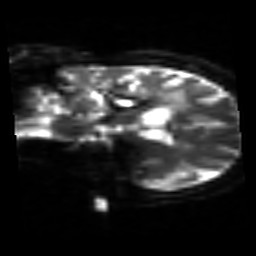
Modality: sbref
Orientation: coronal
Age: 51
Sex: female
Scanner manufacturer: siemens
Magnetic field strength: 3 T
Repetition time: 3.2 s
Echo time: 0.081 s